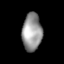
Tissue: lung
Cell type: Endothelial cells
Senescence score: 0.5987
Nuclear area (px): 725
Mean DAPI intensity: 151.2